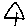
Label: triangle